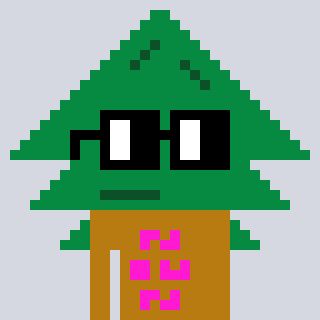
a pixel art character with square black glasses, a fir-shaped head and a gold-colored body on a cool background